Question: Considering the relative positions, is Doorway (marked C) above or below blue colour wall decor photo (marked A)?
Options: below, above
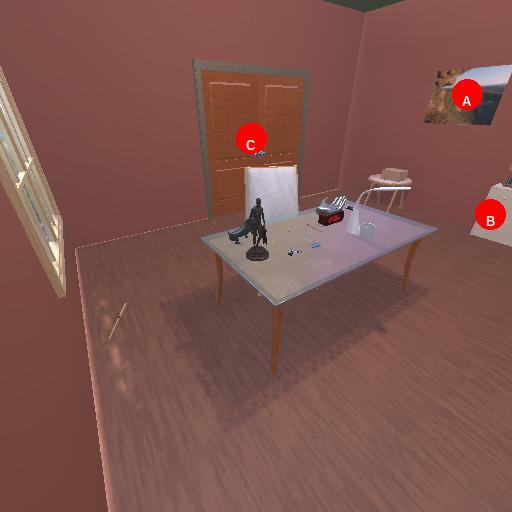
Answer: below